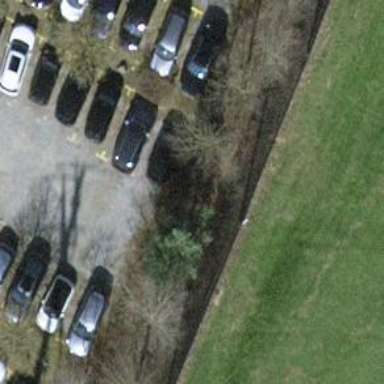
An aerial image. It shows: Parking aisle designated as service road.